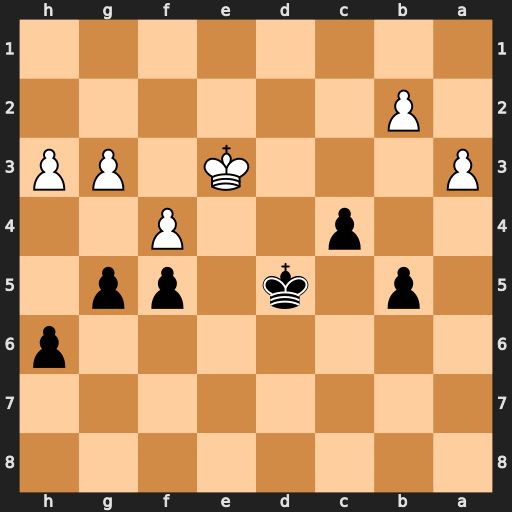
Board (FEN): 8/8/7p/1p1k1pp1/2p2P2/P3K1PP/1P6/8
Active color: b
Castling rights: -
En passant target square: -
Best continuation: gxf4+ Kxf4 Kd4 Kxf5 Kd3 h4 Kc2 g4 Kxb2 g5 hxg5